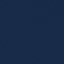
Label: SeaLake